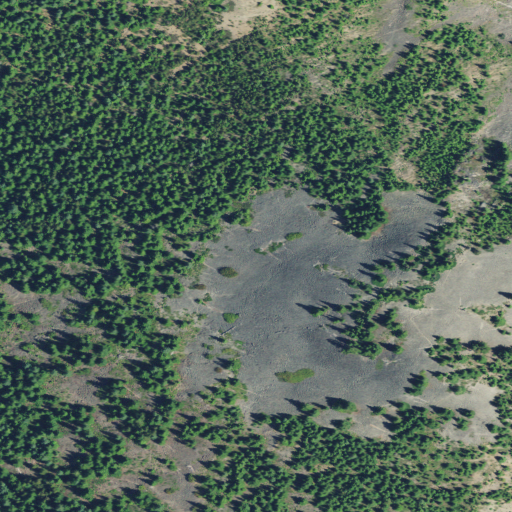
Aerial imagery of ridge(s) in Oregon named Signal Buttes containing evergreen forest, shrub, and grassland